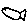
Label: fish